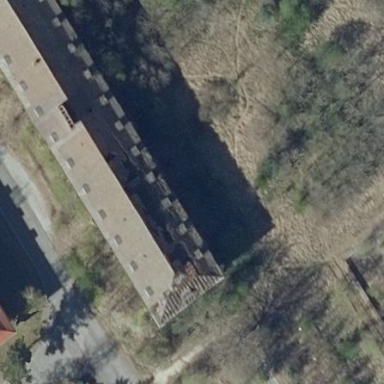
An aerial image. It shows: Abandoned army barracks building.